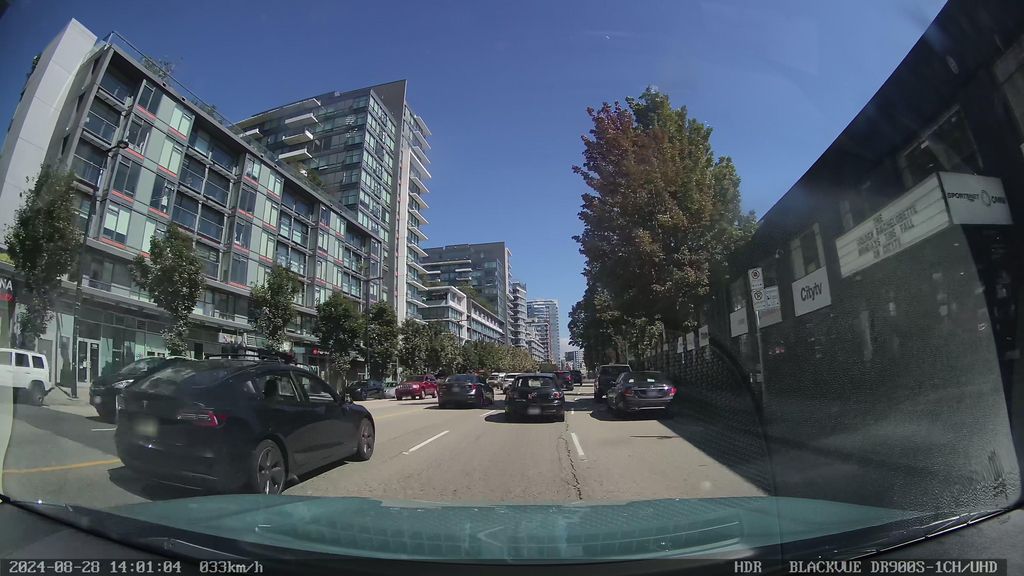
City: vancouver